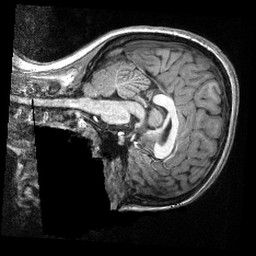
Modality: T1w
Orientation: sagittal
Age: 21
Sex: female
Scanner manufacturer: siemens
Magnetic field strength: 3 T
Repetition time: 2.3 s
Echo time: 0.00308 s